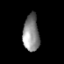
Tissue: prostate
Cell type: T cells
Senescence score: 0.3132
Nuclear area (px): 582
Mean DAPI intensity: 137.271